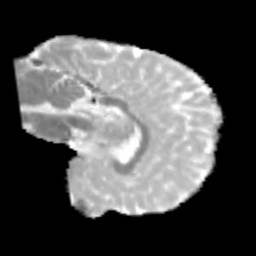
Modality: MD
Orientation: sagittal
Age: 11
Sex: male
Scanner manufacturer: siemens
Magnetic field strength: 3 T
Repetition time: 3.8 s
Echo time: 0.07 s